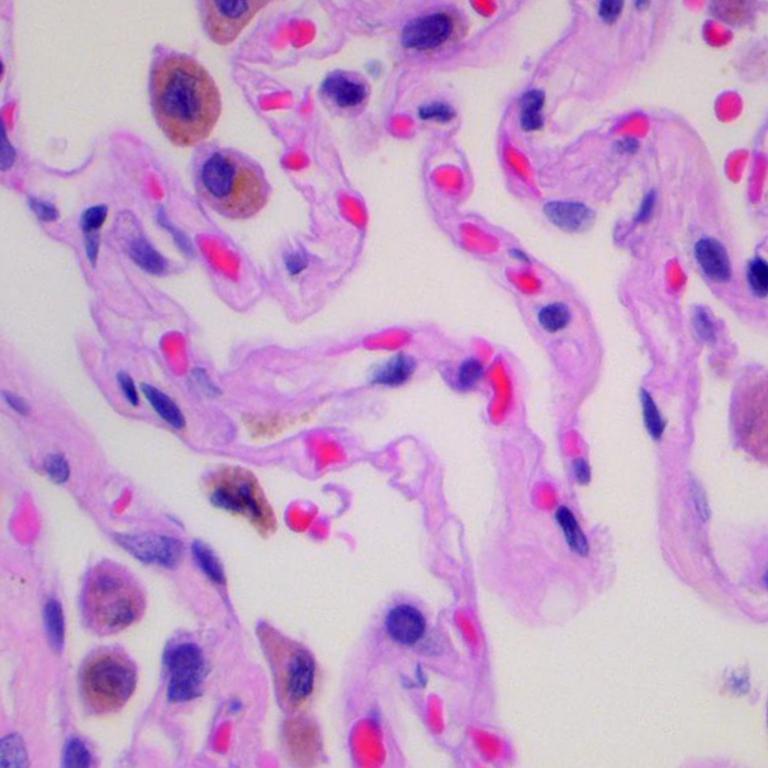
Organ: lung
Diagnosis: benign